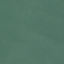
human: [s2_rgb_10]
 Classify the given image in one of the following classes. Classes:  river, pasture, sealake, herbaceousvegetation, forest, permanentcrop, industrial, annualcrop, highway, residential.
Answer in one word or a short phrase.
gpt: SeaLake